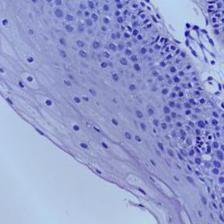
Diagnosis: Normal